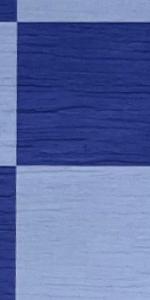
Label: Empty